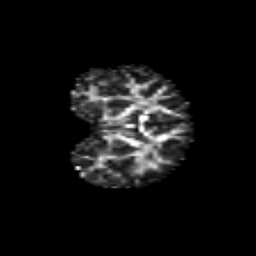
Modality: FA
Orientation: coronal
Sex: female
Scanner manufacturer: siemens
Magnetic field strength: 3 T
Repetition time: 5 s
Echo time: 0.071 s